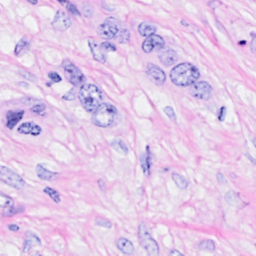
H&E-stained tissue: Breast